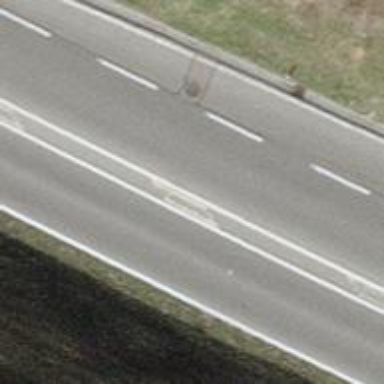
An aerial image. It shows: Primary road with asphalt surface.